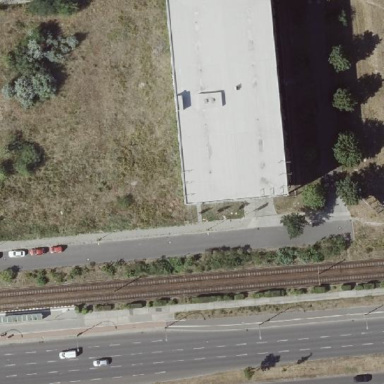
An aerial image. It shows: Commercial building that functions as storage rental shop.